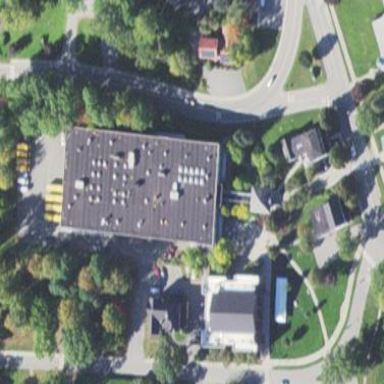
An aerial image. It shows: School building.